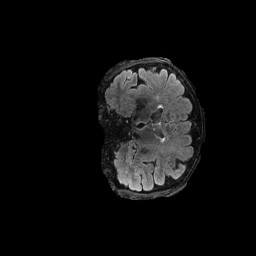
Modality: FLAIR
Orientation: coronal
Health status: ill
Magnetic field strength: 3 T